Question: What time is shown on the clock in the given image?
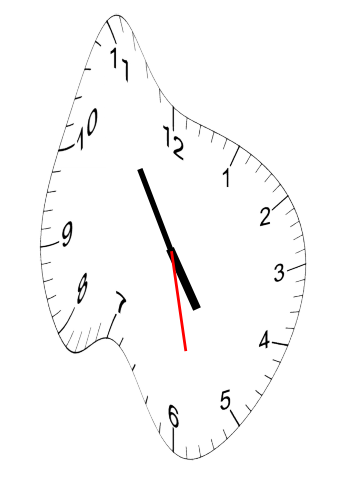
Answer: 04:54:28